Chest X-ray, AP view. Patient: 28 years old, sex F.
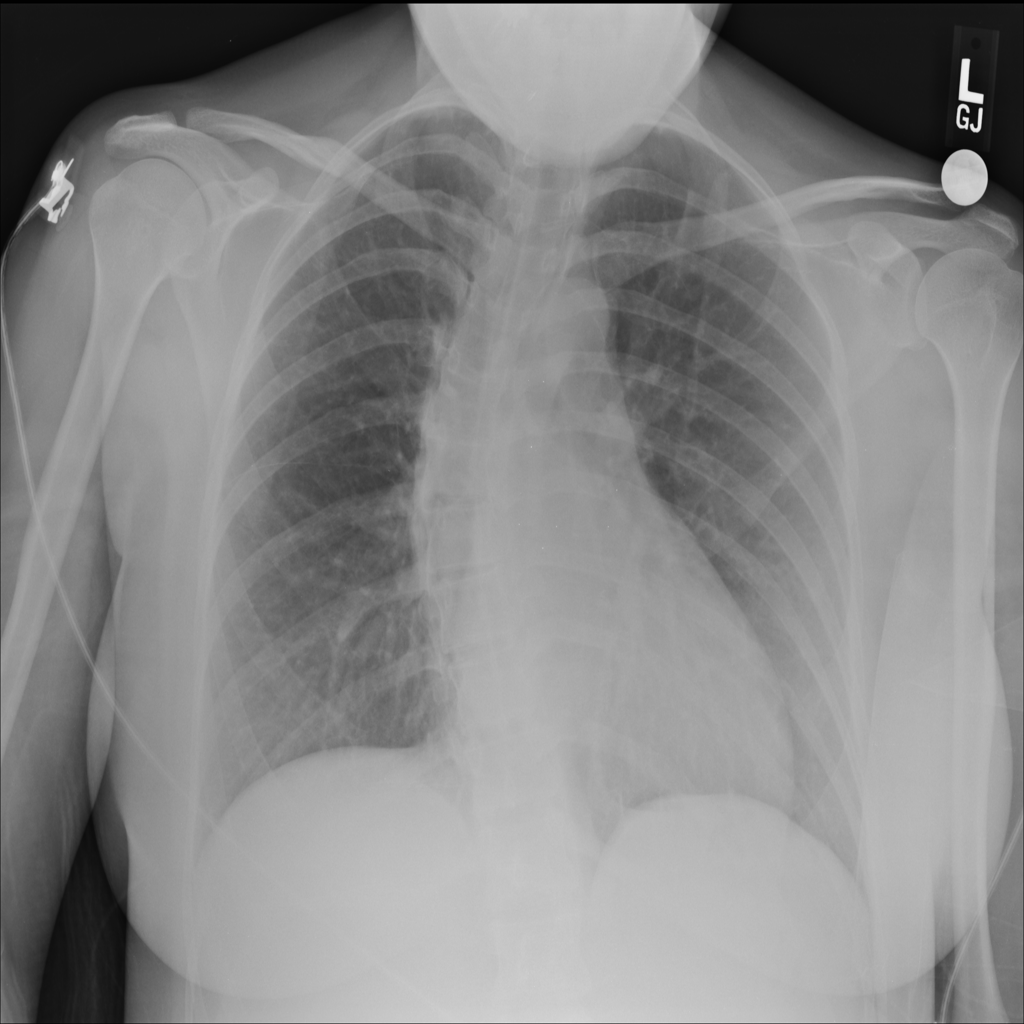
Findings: No Finding